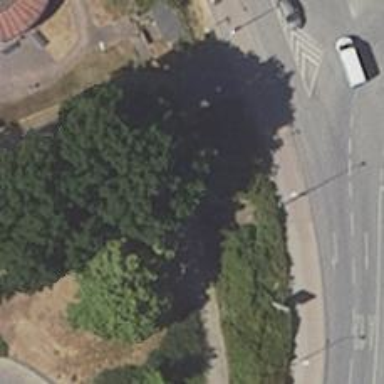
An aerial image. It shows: Footway along the road.